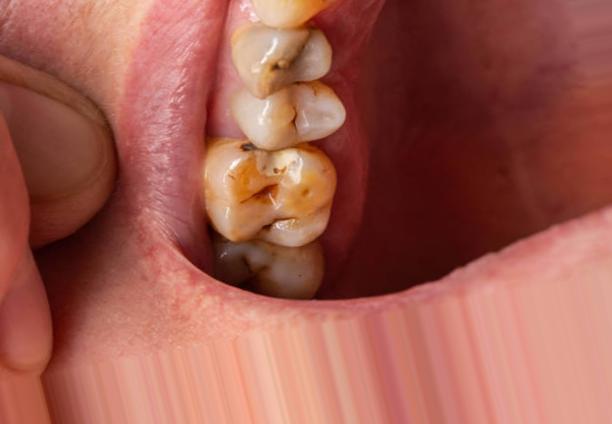
Condition: Caries